Aerial crown-view tile of a tropical tree (Barro Colorado Island, Panama), acquired 20250715:
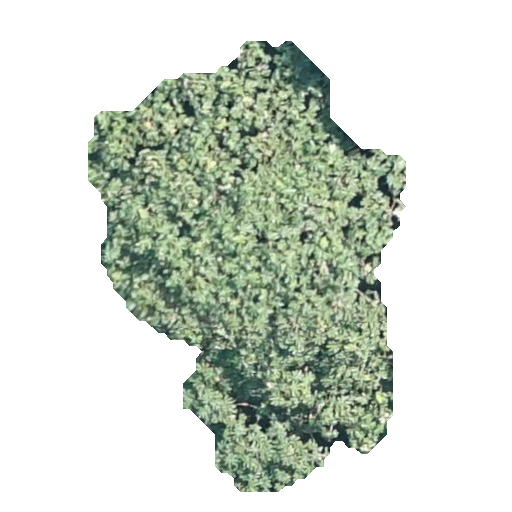
Species: Cecropia insignis
GBIF accepted scientific name: Cecropia insignis
Crown area: 141.422 m²